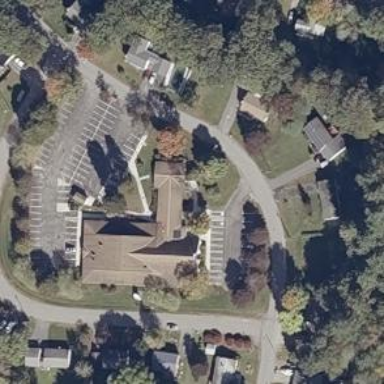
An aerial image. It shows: Beautiful church building.